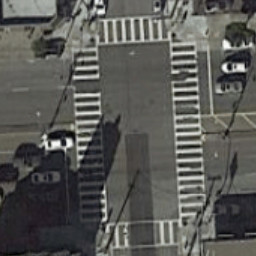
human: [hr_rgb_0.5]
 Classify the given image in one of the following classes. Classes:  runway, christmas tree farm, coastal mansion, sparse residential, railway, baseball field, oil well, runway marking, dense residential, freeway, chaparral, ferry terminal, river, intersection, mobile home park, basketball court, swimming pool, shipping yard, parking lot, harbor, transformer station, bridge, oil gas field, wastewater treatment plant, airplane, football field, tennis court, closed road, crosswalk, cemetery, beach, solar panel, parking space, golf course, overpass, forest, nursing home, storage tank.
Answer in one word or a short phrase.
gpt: crosswalk